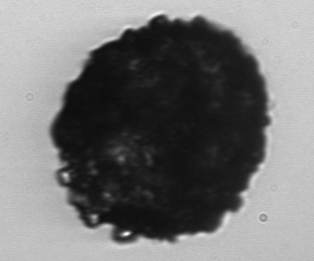
Label: Stenosemella_morphotype1